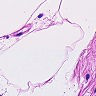
Metastatic tissue present: no